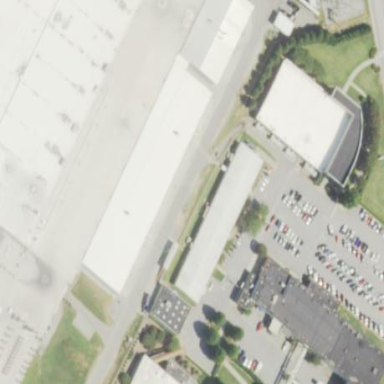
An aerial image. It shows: Industrial building.